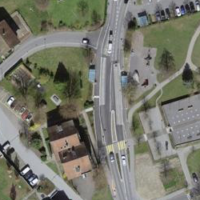
EUNIS habitat code: 54
Species observed at this site:
Prunus spinosa